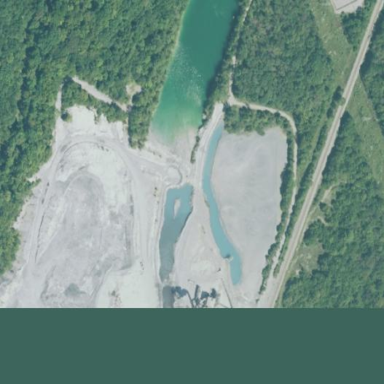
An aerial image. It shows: Quarry area that is man-made.